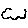
Label: cloud